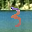
Label: 3